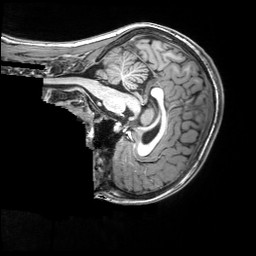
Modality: T1w
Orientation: sagittal